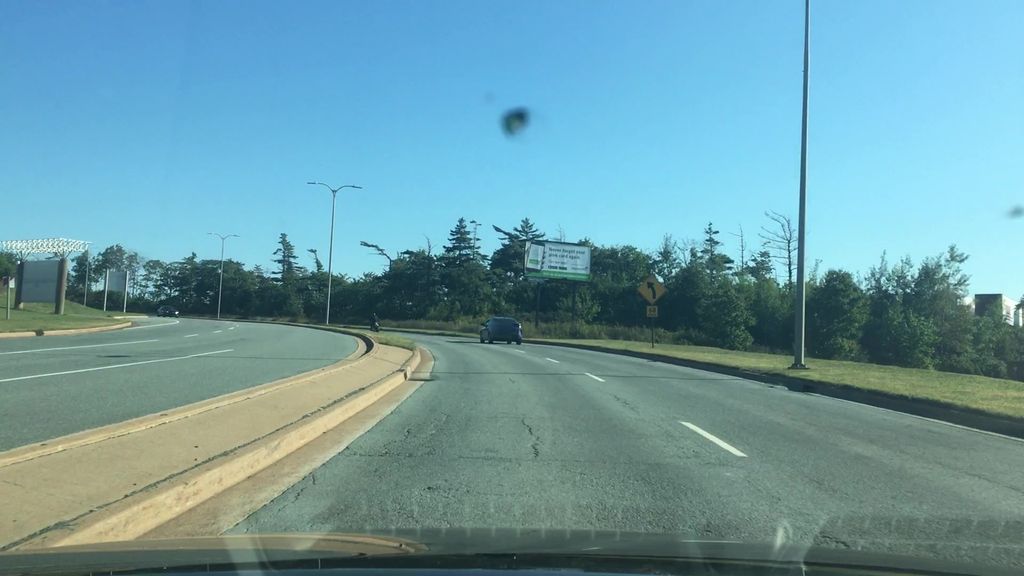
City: halifax